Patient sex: F
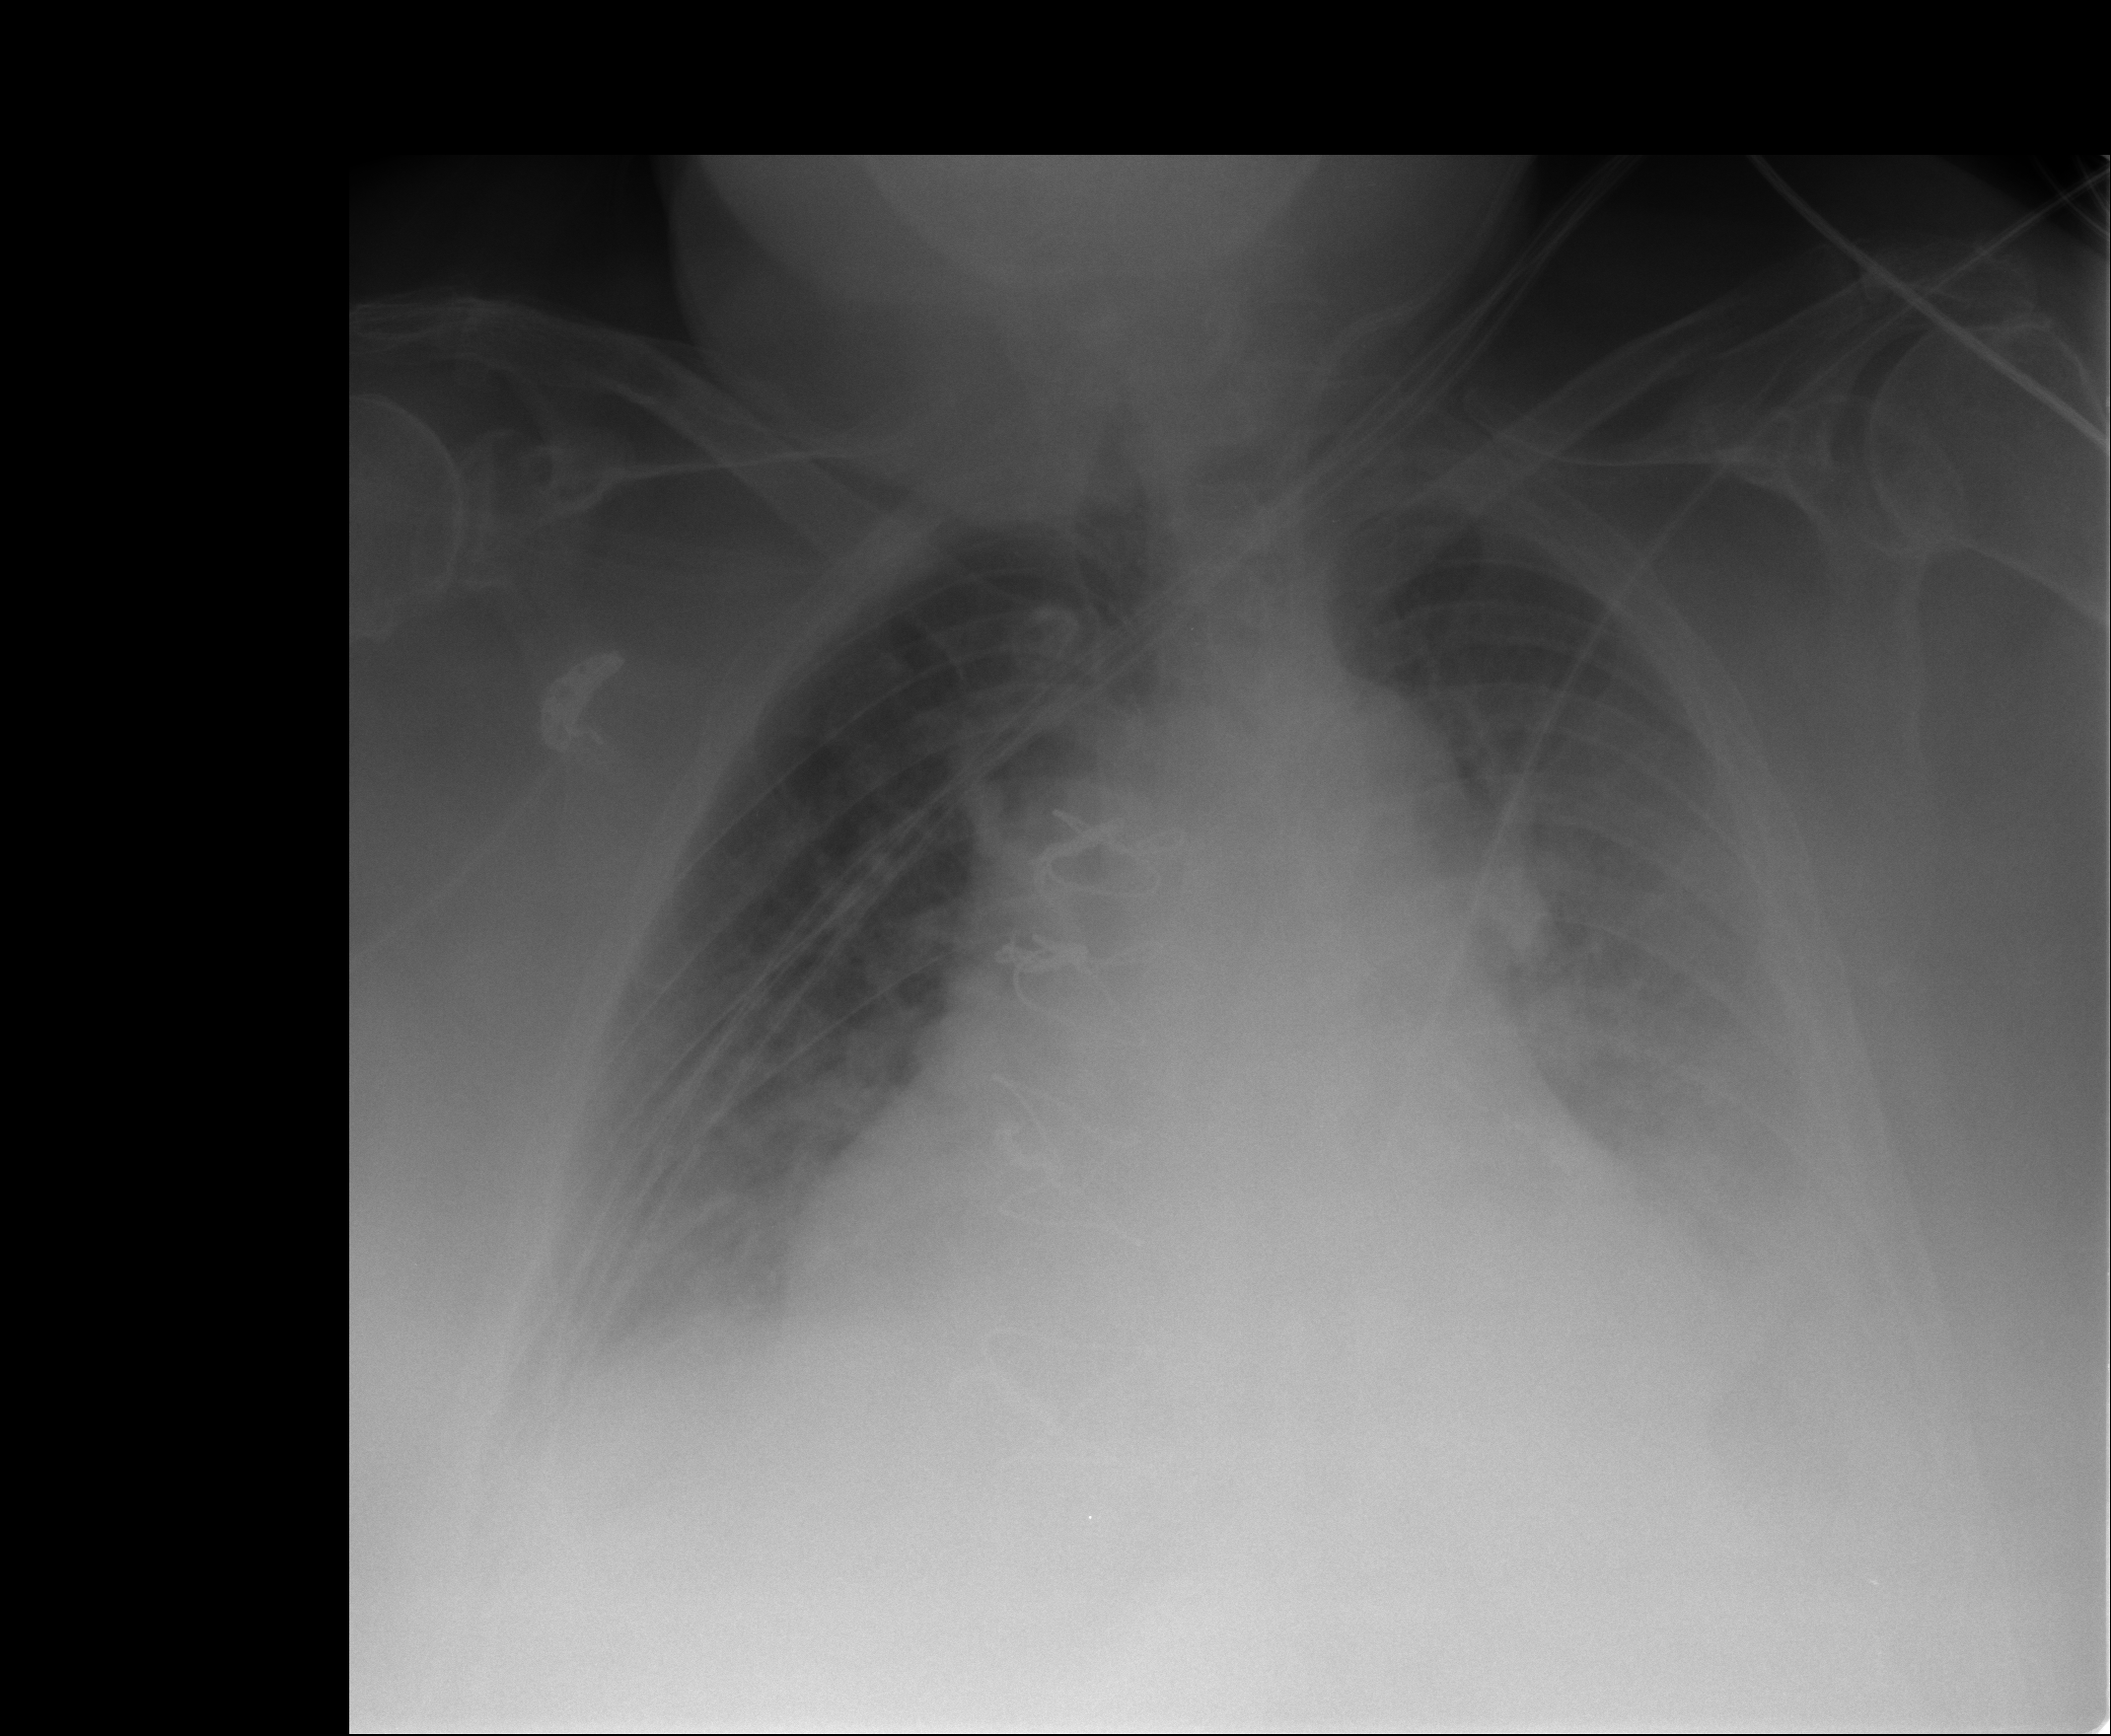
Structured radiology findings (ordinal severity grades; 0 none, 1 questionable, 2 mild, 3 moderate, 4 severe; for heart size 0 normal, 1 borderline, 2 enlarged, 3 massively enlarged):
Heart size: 2
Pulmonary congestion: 2
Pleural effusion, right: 2
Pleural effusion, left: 3
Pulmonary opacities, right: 2
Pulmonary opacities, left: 2
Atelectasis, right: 2
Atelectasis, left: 2